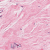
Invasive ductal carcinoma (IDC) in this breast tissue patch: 0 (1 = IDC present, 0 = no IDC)